Question: I have multiple nested 'div's' that follow the flow of the document that contain some content and footer information. Each 'div' has an 'id' and the one named 'content' is constrained using the 'width' 'css' property to about '800px'.
The problem I have is that when I expand the webpage, the 'div' 'content' with all its nested 'div's' remains at the top left corner of the webpage with the '30px' 'margin'. I want the 'content' 'div' and all its nested 'div's' to be in the centre of the 'div' 'main'. I thought I could achieve this by applying the 'css' style 'margin 0 auto;'. I have attached an image to try and illustrate what I mean. The first image demonstrates the behaviour of my website as it stands.

Here is my code. I can provide more if needed:
'''
<!doctype html>
<html>
<head>
<style type="text/css">
body {
margin: 30px;
}
#main {
margin: 0 auto;
}
</style>
</head>
<body>
<div id="main">
<div id="main_index">
<div id="content"></div>
<div id="footer"></div>
</div>
</div>
</body>
</html>
'''
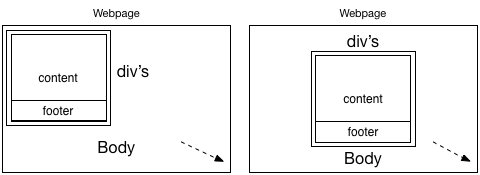
Answer: This solution will only work if the '#content' is smaller than the '#main', which is basically the screen size.
First make sure that '#main' takes up 100% of the height of the screen by giving the 'html', 'body' and '#main' a 'height: 100%'.
To position the '#content' in the horizontal and vertical center of the '#main' it will be positioned absolutely. To let it have '#main' as it's frame of reference add 'position: relative' to the '#main'. The '#content' gets a 'top: 50%' and 'left: 50%' which makes the top left of the '#content' start at exactly the center of the '#main'. The '#content' gets a 'transform: translate(-50%, -50%)' to nudge it 50% of its width to the left and 50% of its height to the top. This makes it perfectly centered.
'''
html,
body {
height: 100%;
}
#main {
position: relative;
height: 100%;
}
#content {
position: absolute;
top: 50%;
left: 50%;
transform: translate(-50%, -50%);
}
.box {
border: 1px solid #c66;
background-color: #f99;
width: 300px;
height: 300px;
}
'''
'''
<div id="main">
<div id="content"">
<div class="box"></div>
</div>
</div>
'''